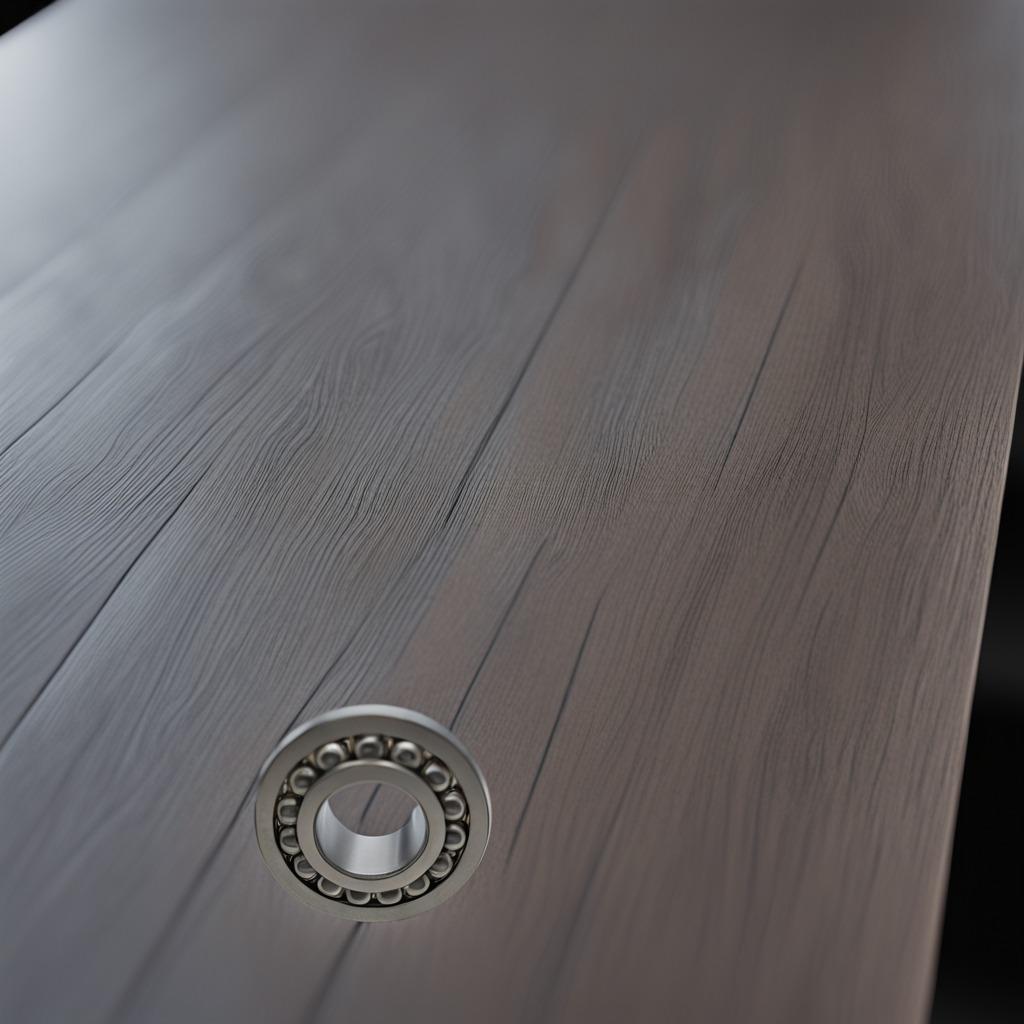
A metal ball bearing is lying on the table in the garage.